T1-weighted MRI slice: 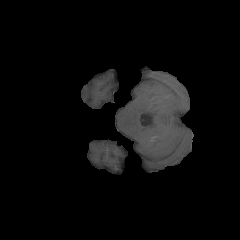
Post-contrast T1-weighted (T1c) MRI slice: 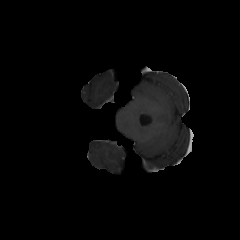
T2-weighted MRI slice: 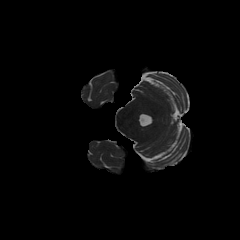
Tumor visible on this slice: no